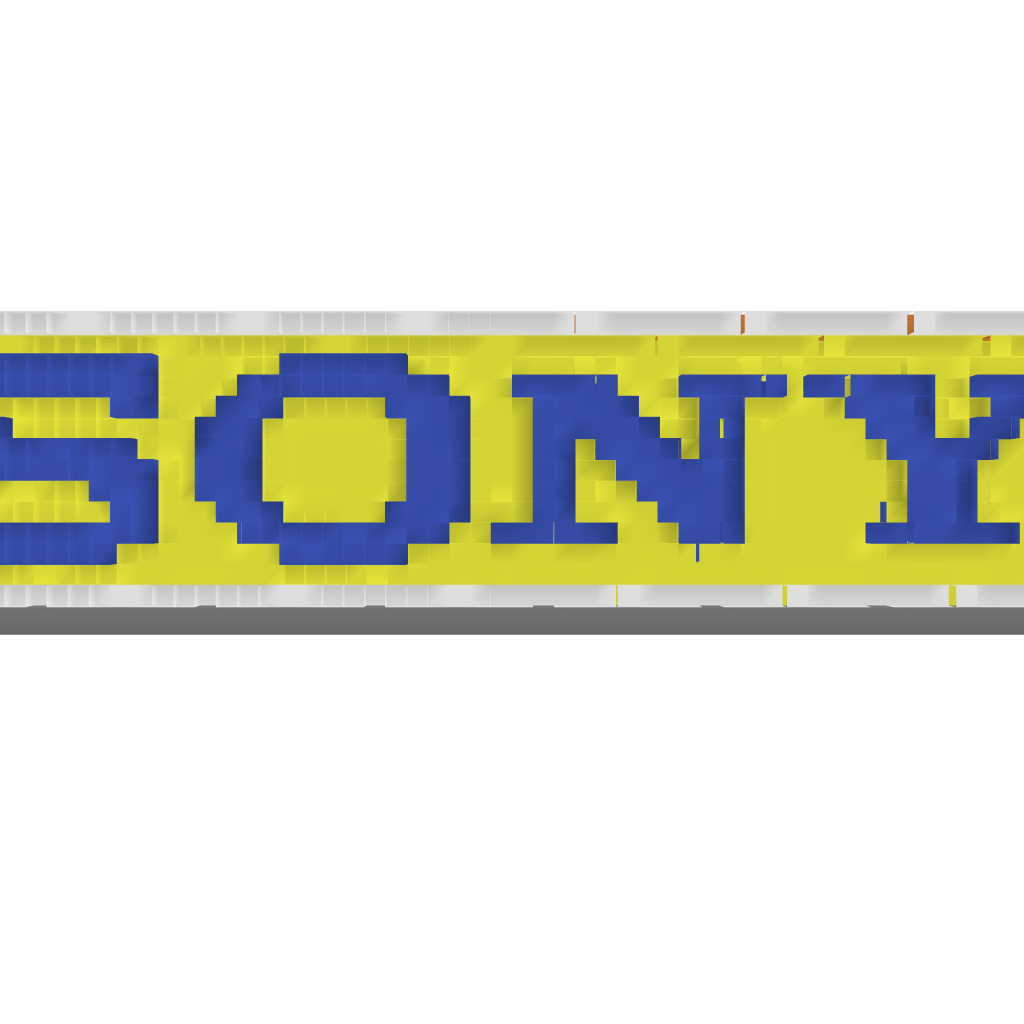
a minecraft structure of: sony logo good quality